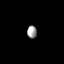
Tissue: prostate
Cell type: Fibroblasts
Senescence score: 0.7272
Nuclear area (px): 120
Mean DAPI intensity: 158.783